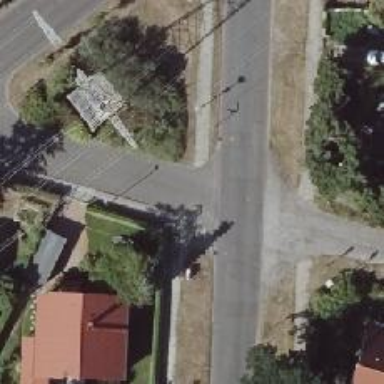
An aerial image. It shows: Unmarked crossing on the road.